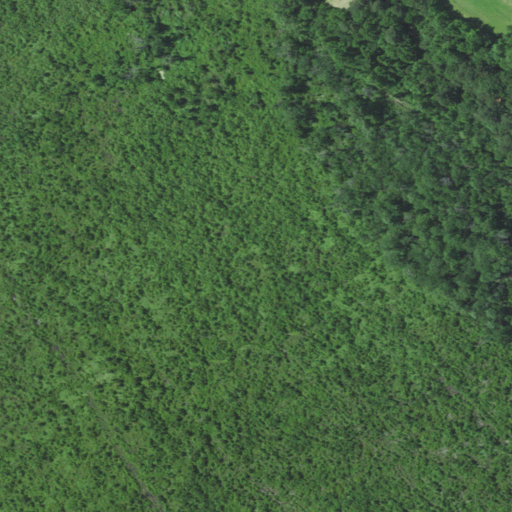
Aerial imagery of depression(s) in North Carolina named Big Thoroughfare Bay containing woody wetlands, herbaceous wetlands, cultivated crops, and evergreen forest